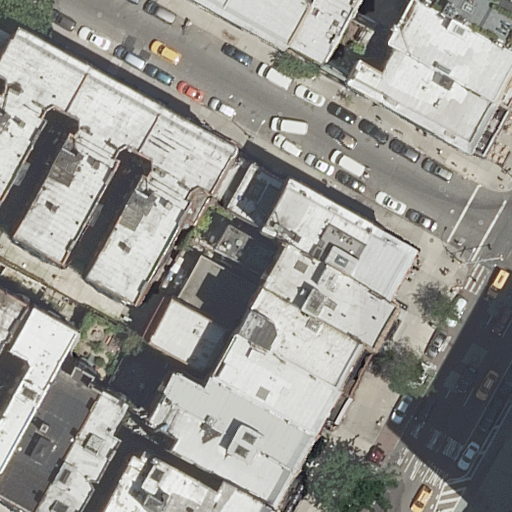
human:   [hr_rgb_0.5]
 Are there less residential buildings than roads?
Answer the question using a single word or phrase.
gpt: no

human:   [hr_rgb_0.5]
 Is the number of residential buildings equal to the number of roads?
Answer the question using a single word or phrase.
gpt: no

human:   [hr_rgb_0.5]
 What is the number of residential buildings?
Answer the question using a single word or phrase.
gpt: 22

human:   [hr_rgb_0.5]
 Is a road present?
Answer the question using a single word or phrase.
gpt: yes

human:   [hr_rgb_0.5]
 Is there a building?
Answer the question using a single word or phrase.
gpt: yes

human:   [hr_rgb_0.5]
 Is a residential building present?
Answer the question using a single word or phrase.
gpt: yes

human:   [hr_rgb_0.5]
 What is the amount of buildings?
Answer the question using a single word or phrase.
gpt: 22

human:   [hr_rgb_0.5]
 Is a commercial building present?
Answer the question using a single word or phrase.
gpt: no

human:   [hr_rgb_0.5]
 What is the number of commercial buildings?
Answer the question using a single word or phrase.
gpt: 0

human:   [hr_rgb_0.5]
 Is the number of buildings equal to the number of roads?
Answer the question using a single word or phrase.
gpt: no

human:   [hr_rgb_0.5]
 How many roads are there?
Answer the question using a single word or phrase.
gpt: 3

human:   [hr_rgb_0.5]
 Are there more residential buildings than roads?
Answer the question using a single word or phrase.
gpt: yes

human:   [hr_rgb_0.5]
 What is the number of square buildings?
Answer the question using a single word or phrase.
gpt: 0

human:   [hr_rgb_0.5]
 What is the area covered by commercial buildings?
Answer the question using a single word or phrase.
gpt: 0m2

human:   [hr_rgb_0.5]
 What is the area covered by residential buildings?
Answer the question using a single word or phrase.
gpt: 4965m2

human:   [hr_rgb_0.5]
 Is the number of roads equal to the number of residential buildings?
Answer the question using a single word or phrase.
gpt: no

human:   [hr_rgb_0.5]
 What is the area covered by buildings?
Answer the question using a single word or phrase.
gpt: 4965m2

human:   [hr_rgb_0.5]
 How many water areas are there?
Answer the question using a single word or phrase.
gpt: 0

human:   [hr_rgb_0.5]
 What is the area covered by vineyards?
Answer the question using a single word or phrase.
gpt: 0m2

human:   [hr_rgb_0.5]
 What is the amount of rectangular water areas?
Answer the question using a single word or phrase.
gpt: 0

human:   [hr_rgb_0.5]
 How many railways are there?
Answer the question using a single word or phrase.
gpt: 0

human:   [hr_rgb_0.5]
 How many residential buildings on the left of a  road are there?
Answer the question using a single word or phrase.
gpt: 19

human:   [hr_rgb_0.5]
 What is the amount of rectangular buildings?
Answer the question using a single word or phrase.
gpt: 12

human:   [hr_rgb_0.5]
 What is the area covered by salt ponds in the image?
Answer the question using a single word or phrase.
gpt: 0m2

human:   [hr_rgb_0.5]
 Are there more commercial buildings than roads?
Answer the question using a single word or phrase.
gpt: no

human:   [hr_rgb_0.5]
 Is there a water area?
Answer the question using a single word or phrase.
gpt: no

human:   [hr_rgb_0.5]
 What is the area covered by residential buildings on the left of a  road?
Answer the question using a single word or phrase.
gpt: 4600m2

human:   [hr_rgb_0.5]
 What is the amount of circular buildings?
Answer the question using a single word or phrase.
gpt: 0

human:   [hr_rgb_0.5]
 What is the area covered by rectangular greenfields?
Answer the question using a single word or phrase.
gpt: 0m2

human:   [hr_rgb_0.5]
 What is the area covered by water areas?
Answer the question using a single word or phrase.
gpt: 0m2

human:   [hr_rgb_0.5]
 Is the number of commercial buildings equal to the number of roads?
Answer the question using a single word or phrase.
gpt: no

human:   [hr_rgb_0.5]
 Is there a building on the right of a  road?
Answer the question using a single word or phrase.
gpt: yes

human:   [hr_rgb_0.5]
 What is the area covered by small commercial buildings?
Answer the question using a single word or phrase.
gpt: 0m2

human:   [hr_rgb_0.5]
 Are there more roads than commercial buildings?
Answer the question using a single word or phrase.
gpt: yes

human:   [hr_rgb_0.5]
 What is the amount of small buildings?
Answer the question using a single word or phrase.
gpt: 8

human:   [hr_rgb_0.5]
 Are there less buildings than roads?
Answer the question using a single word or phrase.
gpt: no

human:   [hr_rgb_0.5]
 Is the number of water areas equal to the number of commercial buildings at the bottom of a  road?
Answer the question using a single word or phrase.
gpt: yes

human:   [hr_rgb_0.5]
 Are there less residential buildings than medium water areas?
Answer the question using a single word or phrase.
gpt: no

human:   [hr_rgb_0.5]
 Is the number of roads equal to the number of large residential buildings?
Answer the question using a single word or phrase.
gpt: no

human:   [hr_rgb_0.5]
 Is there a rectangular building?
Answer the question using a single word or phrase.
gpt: yes

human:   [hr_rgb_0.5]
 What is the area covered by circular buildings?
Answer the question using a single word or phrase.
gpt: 0m2

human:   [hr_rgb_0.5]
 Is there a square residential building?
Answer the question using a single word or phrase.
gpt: no

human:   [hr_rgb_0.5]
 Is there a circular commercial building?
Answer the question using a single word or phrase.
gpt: no

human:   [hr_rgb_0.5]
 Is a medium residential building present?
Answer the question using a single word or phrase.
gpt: yes

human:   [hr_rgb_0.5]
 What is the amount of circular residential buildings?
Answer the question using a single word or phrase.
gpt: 0

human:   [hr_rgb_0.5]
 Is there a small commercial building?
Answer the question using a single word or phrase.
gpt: no

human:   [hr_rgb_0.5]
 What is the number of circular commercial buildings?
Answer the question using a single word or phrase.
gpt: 0

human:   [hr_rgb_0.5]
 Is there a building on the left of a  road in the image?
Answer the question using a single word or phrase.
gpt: yes

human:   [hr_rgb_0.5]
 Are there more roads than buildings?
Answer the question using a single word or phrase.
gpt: no

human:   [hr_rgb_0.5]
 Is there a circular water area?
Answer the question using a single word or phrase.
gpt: no

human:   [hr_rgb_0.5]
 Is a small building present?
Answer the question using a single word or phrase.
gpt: yes

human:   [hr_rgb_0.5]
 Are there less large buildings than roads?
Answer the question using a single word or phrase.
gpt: yes

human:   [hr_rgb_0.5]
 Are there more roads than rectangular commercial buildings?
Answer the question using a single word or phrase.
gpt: yes

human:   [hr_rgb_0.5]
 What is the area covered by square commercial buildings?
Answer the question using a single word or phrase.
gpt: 0m2

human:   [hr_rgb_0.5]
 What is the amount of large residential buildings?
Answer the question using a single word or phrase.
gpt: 1

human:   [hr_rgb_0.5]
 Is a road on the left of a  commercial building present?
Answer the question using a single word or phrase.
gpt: no

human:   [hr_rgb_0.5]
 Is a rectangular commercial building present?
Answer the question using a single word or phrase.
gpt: no

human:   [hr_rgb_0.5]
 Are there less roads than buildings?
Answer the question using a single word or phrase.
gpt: yes

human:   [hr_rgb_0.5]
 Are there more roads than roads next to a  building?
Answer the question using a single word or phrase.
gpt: no

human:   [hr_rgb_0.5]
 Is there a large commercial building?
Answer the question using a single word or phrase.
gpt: no

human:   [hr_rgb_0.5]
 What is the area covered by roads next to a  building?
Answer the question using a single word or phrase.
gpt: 0m2

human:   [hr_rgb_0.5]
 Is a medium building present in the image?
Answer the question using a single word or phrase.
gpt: yes

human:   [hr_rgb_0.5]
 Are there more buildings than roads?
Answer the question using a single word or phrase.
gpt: yes

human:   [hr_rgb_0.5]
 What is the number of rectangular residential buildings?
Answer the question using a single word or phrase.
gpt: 12